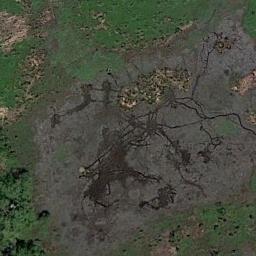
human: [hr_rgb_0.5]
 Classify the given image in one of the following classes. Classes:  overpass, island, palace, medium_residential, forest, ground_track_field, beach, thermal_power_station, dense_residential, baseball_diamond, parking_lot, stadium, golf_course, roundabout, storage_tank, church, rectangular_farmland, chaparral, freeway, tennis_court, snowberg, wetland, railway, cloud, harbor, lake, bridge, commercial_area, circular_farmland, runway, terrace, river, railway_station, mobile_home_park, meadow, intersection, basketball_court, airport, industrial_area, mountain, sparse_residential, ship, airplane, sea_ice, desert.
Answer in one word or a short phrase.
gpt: wetland